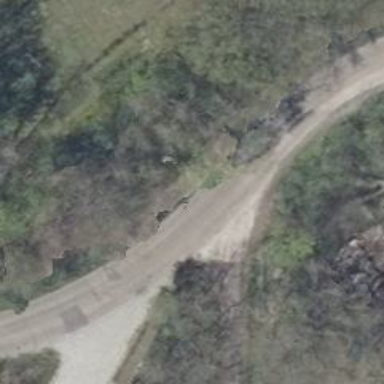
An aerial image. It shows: Unclassified road with concrete surface.